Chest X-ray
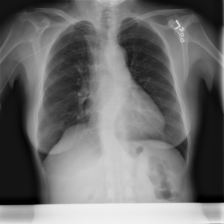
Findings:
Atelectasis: negative
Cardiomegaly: negative
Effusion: negative
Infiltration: negative
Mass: negative
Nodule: negative
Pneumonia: negative
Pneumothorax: negative
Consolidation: negative
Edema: negative
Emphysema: negative
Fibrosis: negative
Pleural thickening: negative
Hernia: negative